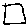
Label: square